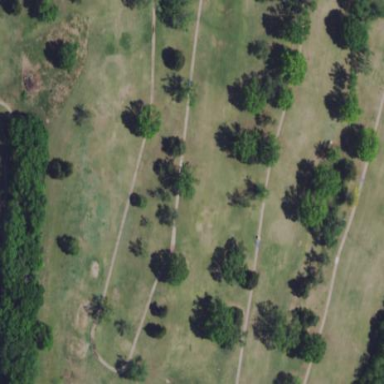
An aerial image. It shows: Golf fairway surrounded by grass.